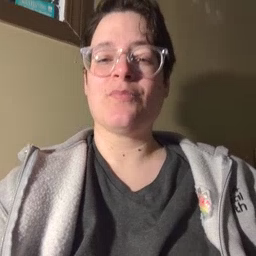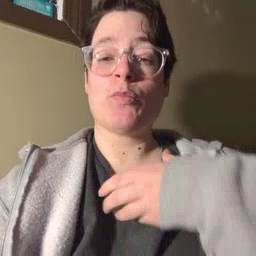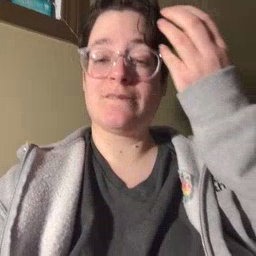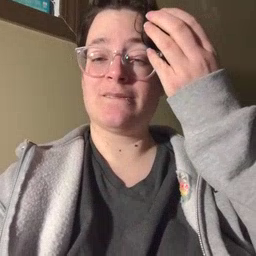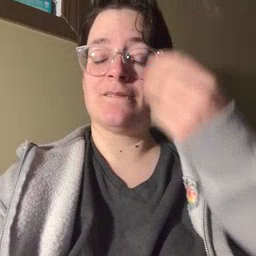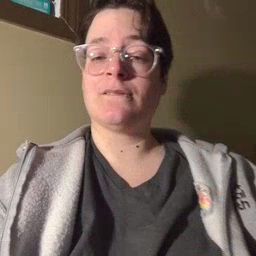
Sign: giraffe